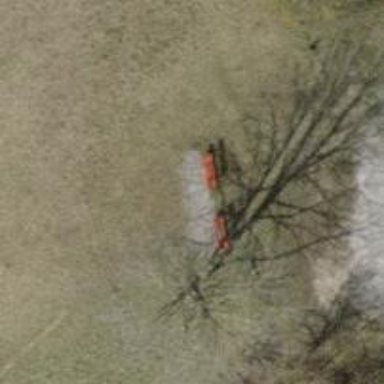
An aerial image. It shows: Bench for seating.